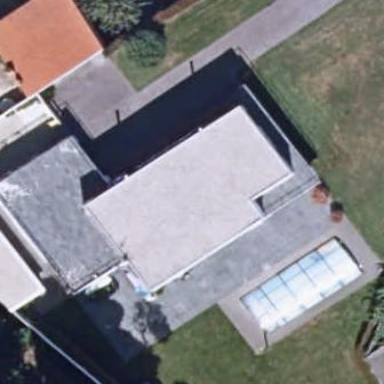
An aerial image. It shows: Simple and straightforward house.